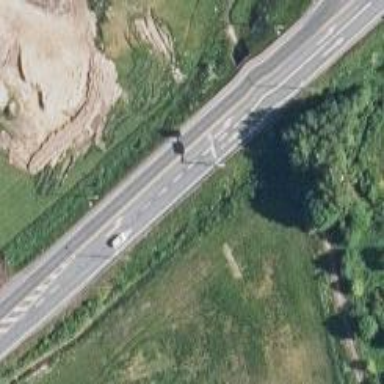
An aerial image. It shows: Trunk road bridge.